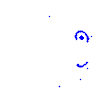
Particle: kaon